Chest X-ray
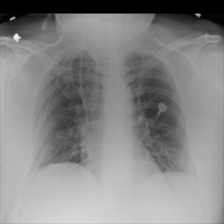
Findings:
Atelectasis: negative
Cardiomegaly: negative
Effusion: negative
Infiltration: negative
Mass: negative
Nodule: negative
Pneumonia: negative
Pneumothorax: negative
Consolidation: negative
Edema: negative
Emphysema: negative
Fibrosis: negative
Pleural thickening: negative
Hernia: negative